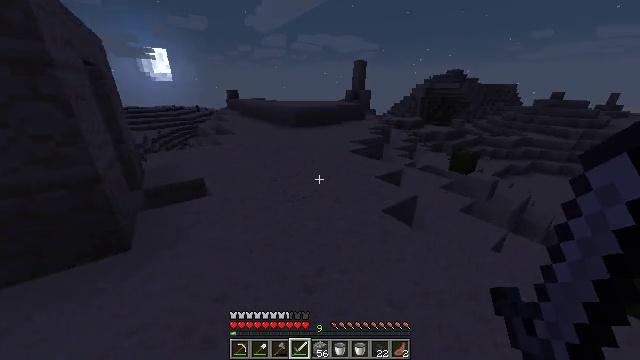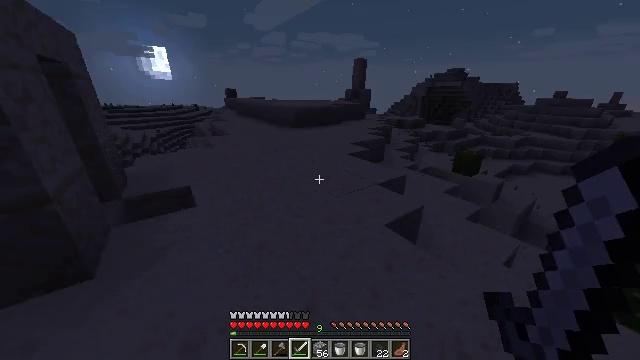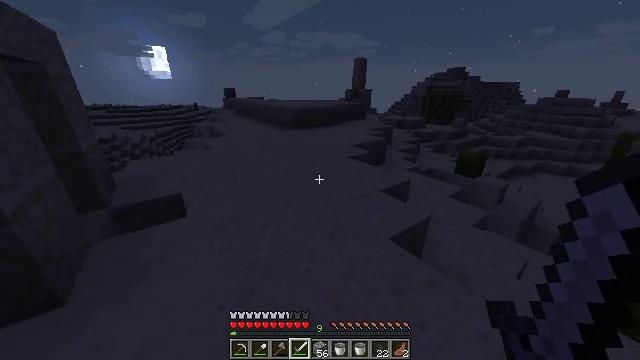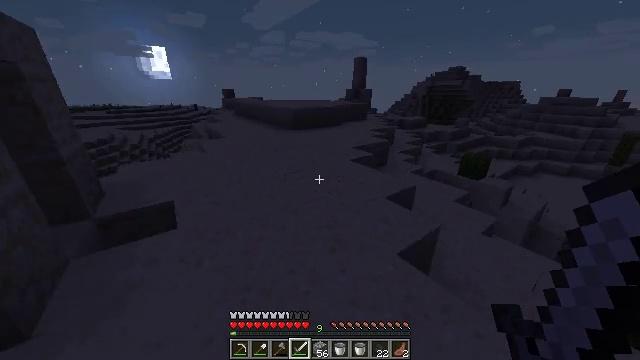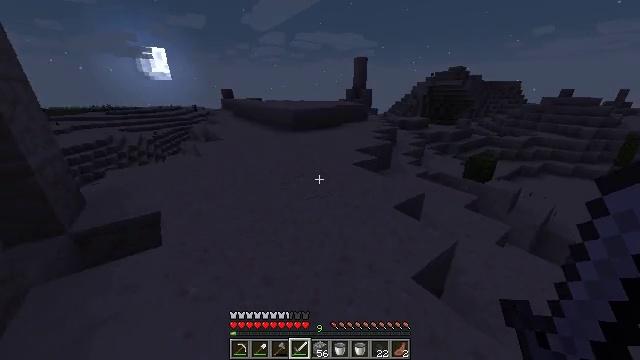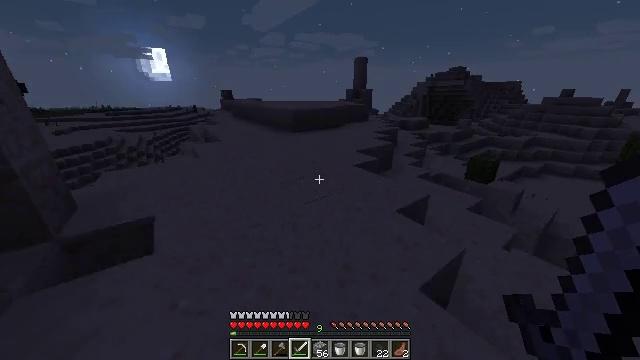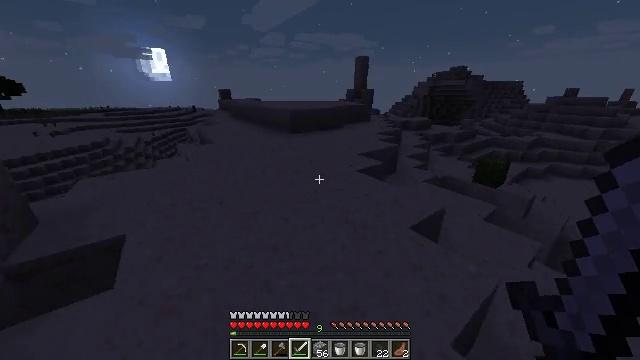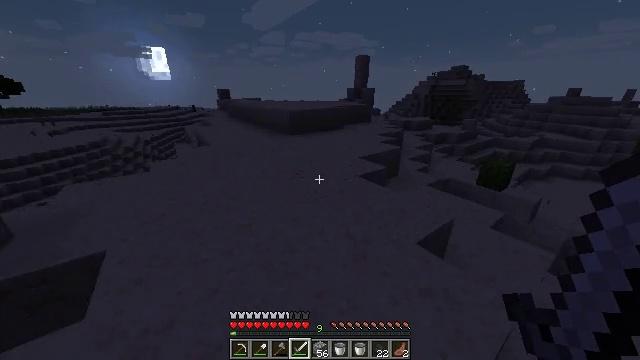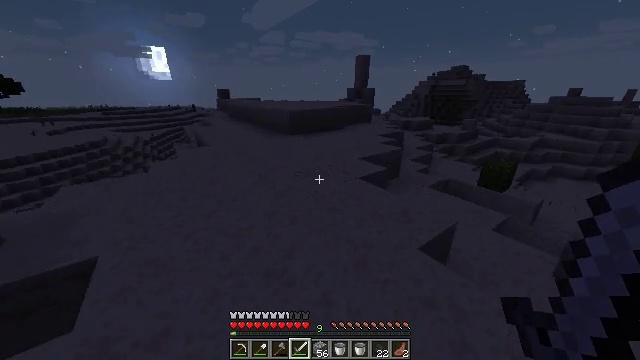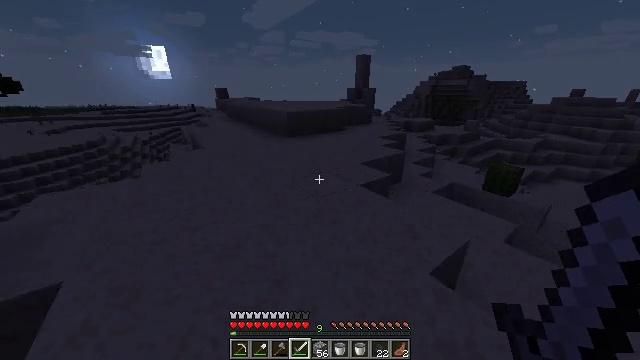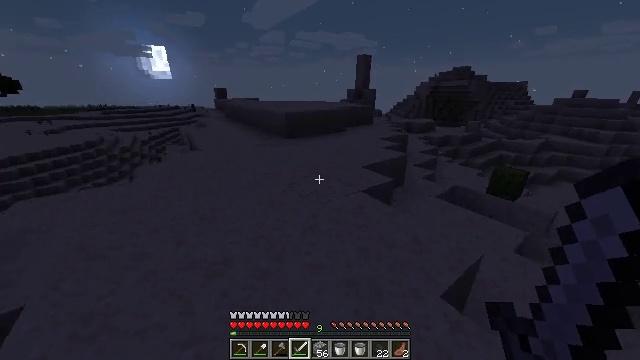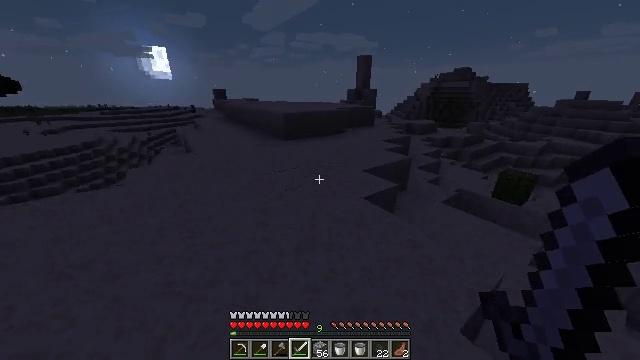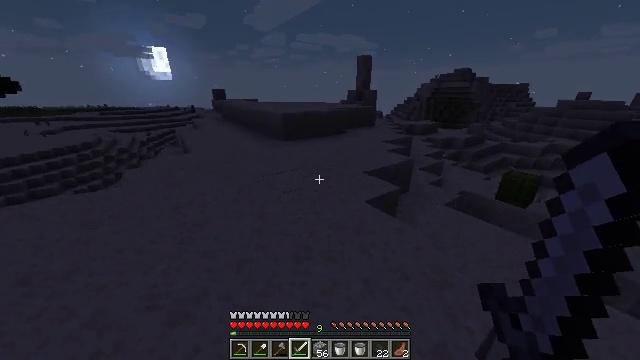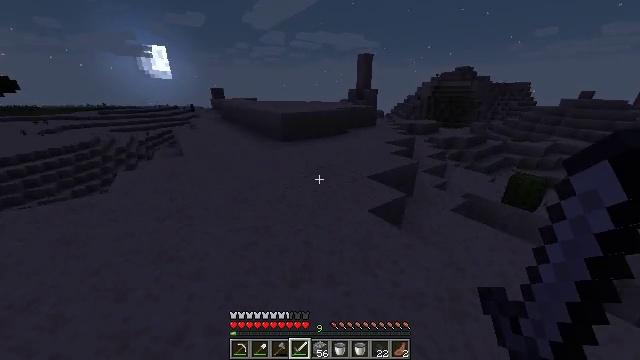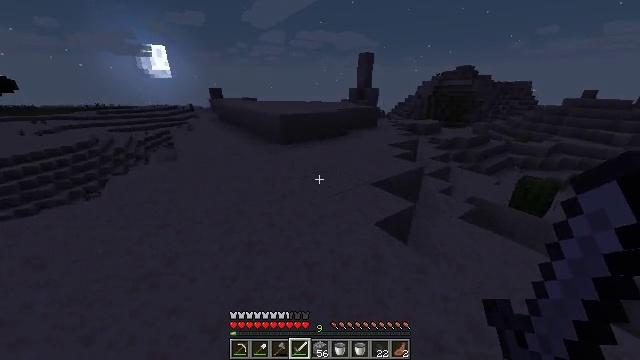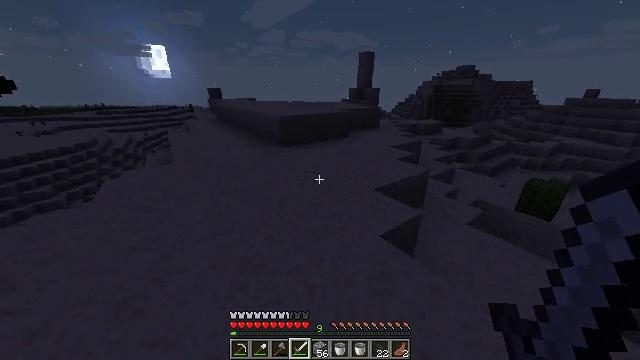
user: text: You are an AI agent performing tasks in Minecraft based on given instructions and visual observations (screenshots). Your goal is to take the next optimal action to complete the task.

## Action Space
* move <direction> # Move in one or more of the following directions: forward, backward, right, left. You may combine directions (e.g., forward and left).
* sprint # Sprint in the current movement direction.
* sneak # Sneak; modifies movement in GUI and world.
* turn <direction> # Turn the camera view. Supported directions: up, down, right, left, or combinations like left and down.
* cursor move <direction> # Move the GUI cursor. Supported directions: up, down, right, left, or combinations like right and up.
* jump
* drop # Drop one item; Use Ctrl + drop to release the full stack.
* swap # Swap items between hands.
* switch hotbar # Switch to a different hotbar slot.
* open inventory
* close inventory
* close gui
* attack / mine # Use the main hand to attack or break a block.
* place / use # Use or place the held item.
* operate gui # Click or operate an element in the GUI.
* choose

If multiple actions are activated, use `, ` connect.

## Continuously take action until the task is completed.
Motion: motion action
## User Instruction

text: Mine the clay from the riverbed.
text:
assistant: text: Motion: move forward, sprint
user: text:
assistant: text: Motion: move forward, sprint
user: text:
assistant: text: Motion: move forward, sprint
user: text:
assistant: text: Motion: move forward, sprint
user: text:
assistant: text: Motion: move forward, sprint
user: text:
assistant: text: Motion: move forward, sprint
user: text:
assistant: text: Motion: move forward, sprint
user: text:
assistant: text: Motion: move forward, sprint
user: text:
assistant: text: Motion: move forward, sprint
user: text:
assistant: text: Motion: move forward, sprint
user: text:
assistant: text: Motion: move forward, sprint
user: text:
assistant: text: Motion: move forward, sprint
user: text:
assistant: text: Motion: move forward, sprint
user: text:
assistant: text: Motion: move forward, sprint
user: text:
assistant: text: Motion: move forward, sprint
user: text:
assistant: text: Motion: move forward, sprint
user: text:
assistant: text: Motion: move forward, sprint
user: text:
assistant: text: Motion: move forward, sprint, turn left
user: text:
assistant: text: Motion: move forward, sprint, turn left
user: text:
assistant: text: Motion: move forward, sprint, turn left
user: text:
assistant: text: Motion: move forward, sprint
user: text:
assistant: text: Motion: move forward, sprint
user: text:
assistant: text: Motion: move forward, sprint
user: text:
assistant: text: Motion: move forward, sprint
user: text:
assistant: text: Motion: move forward, sprint
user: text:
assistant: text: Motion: move forward, sprint
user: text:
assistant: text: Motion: move forward, sprint, turn left
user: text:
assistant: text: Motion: turn left
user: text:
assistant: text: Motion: turn left
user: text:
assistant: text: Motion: turn left